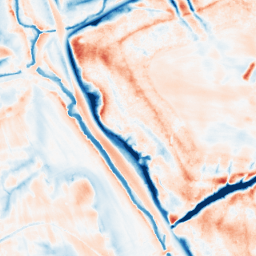
Category: edge_preserving
Decomposition family: guided
Decomposition parameters: radius: 8
eps: 0.1
Upsampling method: bilinear
Upsampling parameters: scale: 8
Upsampling scale: 8